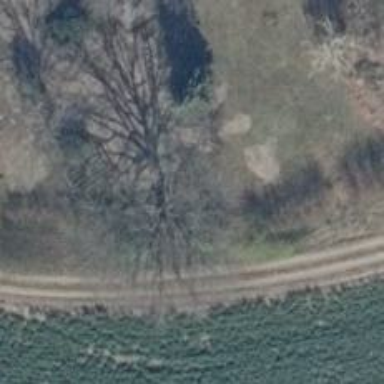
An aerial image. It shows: Beautiful tree in nature.